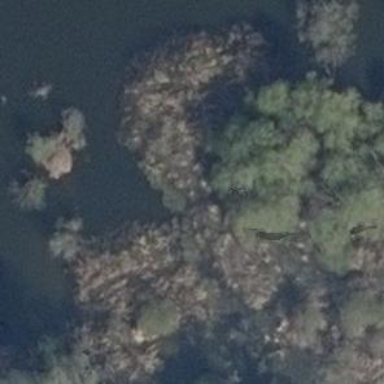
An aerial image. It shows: Swampy wetland area.